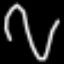
Label: squiggle